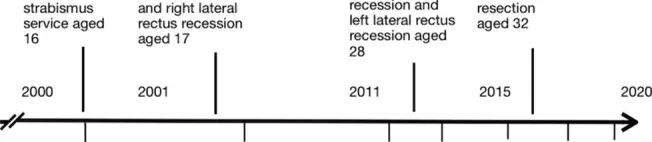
Timeline summary of surgery versus stereoacuity.
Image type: chart (chart)